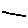
Label: line